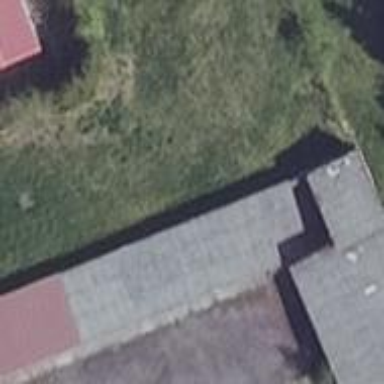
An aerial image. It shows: Shed.